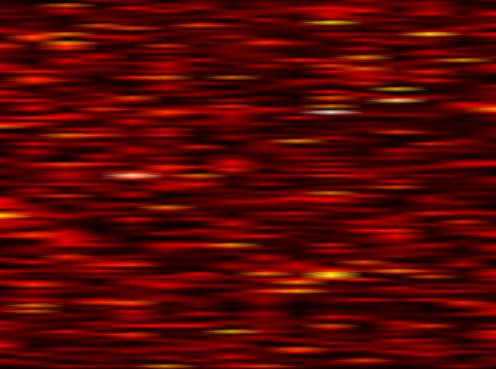
Label: UFMC